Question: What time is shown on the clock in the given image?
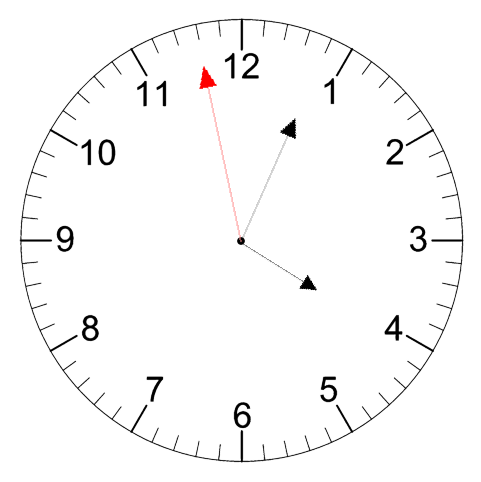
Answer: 04:03:58